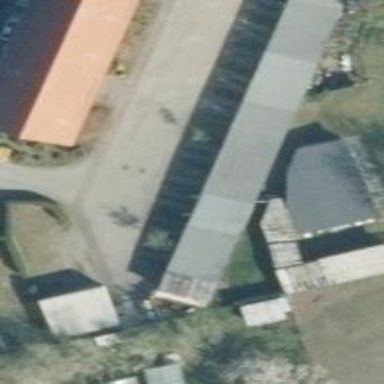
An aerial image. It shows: Group of garages.